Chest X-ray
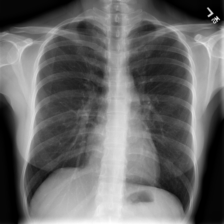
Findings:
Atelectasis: negative
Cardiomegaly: negative
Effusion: negative
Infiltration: negative
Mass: negative
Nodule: negative
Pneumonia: negative
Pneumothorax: negative
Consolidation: negative
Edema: negative
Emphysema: negative
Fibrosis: negative
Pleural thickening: negative
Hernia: negative